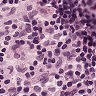
Metastatic tissue present: no